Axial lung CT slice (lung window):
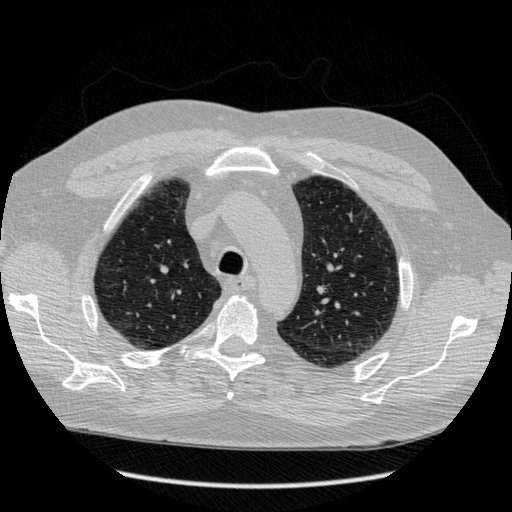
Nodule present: no